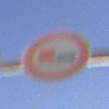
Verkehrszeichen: UeberholverbotKraftfahrzeuge
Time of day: SunriseSunset
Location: Outdoor (Nature)
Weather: Clear
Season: NotSpecified
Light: Natural